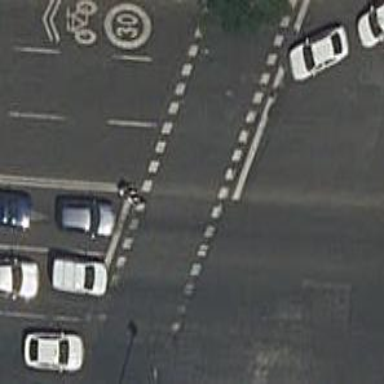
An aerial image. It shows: Crossing with traffic signals.